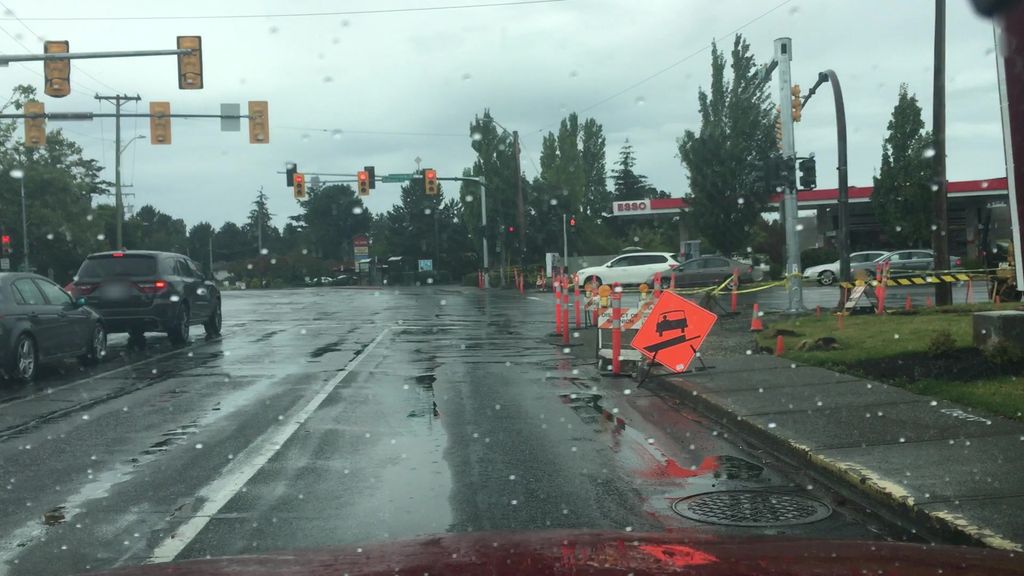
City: victoria